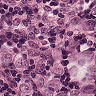
Metastatic tissue present: yes